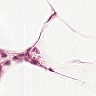
Metastatic tissue present: no